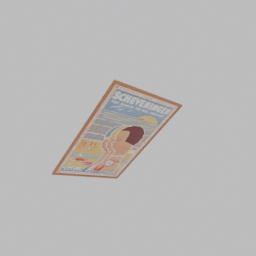
Label: decoration